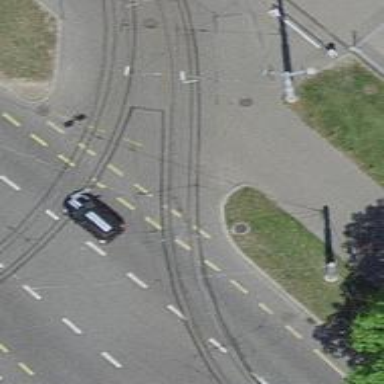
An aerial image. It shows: Tram crossing on the railway.